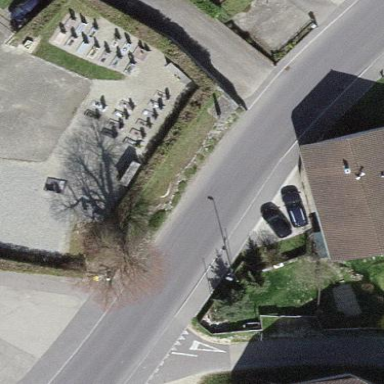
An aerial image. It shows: Grave yard.